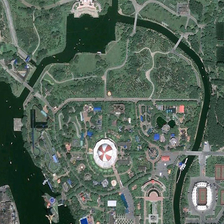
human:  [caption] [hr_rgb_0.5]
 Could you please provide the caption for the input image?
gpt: many green trees and a river around an island in a park .

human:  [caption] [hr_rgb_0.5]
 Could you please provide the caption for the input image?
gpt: many green trees and a river around an island in a park .

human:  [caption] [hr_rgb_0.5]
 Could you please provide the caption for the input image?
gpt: there are many different blocks in the park .

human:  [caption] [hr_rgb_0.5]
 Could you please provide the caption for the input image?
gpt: there are many different blocks in the park .

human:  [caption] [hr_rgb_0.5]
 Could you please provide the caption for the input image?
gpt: many green trees and a river around an island in a park .